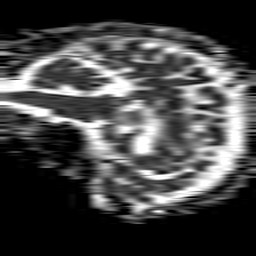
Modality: ADC
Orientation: sagittal
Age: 50
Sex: male
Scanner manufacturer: philips
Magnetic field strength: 1.5 T
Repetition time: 4.6 s
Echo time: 0.08631 s